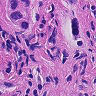
Metastatic tissue present: yes